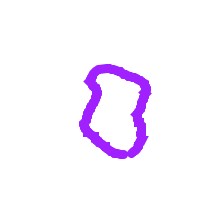
Shape: circle